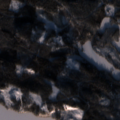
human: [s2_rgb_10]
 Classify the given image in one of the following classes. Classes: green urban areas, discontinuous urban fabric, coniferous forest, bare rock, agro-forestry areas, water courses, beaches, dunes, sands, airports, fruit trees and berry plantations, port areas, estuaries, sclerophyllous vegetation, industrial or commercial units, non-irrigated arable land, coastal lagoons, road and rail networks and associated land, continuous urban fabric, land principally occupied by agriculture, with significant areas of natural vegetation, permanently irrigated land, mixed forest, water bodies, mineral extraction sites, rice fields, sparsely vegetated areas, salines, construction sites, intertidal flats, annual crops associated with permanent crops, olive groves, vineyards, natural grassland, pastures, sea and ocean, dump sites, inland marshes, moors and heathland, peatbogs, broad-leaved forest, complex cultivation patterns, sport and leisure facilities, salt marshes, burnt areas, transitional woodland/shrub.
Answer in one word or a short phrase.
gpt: coniferous forest, mixed forest, transitional woodland/shrub, water bodies